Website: bh-photo
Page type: account-dashboard
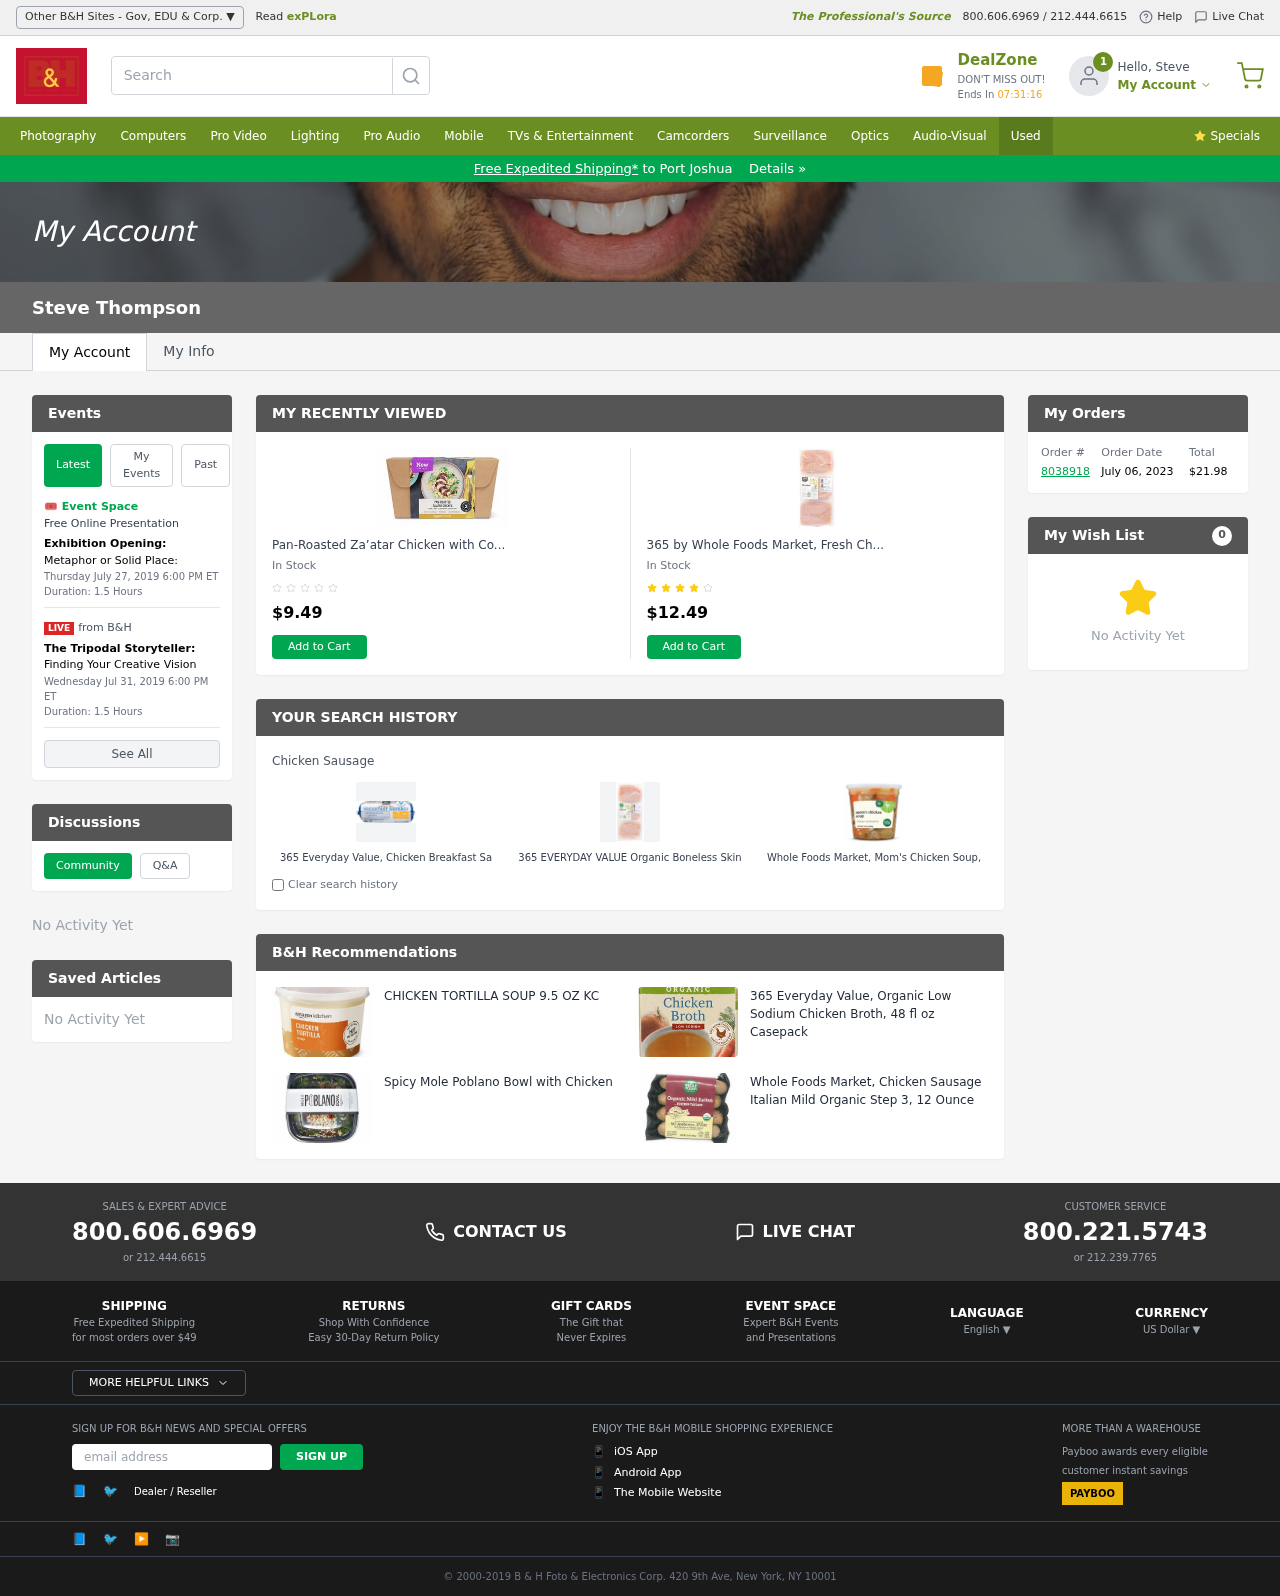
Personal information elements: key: PII_CITY
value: Port Joshua
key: PII_EMAIL
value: steve_thompson@yahoo.com
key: PII_FIRSTNAME
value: Steve
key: PII_FULLNAME
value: Steve Thompson
Product elements: key: PRODUCT1_NAME
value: Pan-Roasted Za’atar Chicken with Corn, Zucchini & Couscous
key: PRODUCT1_PRICE
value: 9.49
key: PRODUCT2_NAME
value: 365 by Whole Foods Market, Fresh Chicken Value Pack, Breasts - Boneless & Skinless  (GAP - Step 3),
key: PRODUCT2_PRICE
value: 12.49
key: PRODUCT3_ITEM_CATEGORY
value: Chicken Sausage
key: PRODUCT3_NAME
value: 365 Everyday Value, Chicken Breakfast Sausage, 14 oz
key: PRODUCT4_NAME
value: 365 EVERYDAY VALUE Organic Boneless Skinless Chicken Breast
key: PRODUCT5_NAME
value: Whole Foods Market, Mom's Chicken Soup, 24 Ounce
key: PRODUCT6_NAME
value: CHICKEN TORTILLA SOUP 9.5 OZ KC
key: PRODUCT7_NAME
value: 365 Everyday Value, Organic Low Sodium Chicken Broth, 48 fl oz Casepack
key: PRODUCT8_NAME
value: Spicy Mole Poblano Bowl with Chicken
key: PRODUCT9_NAME
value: Whole Foods Market, Chicken Sausage Italian Mild Organic Step 3, 12 Ounce
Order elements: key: ORDER_ID
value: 8038918
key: ORDER_DATE
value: July 06, 2023
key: ORDER_TOTAL
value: $21.98
Other elements: key: WISHLIST_COUNT
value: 0